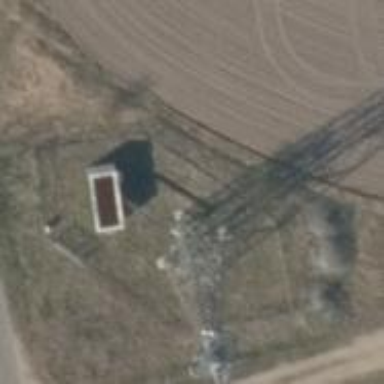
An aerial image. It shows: Communication tower.